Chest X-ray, PA view. Patient: 35 years old, sex M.
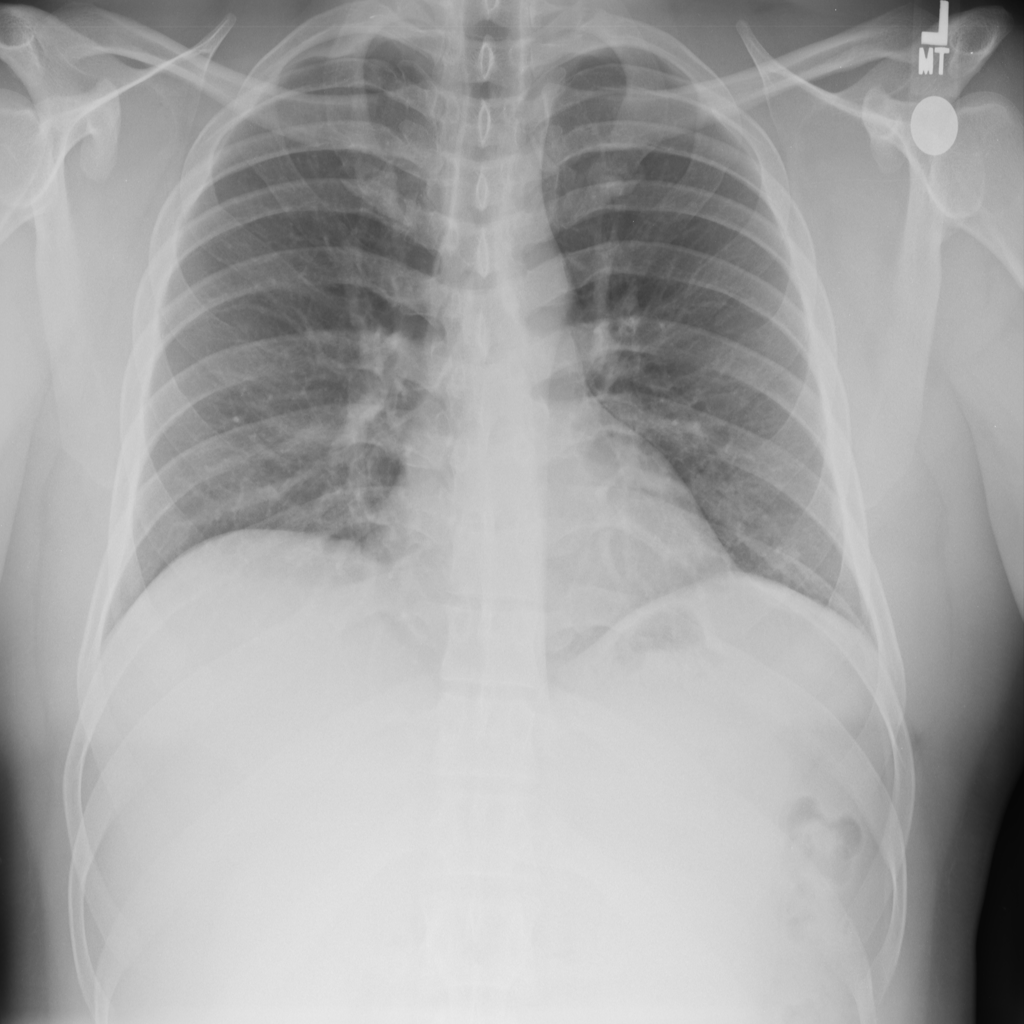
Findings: No Finding